Field crop: tomato
Growth stage: 1
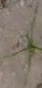
Species: cyperus